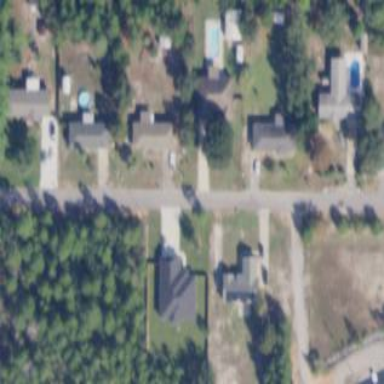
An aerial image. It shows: Single-family residential area.